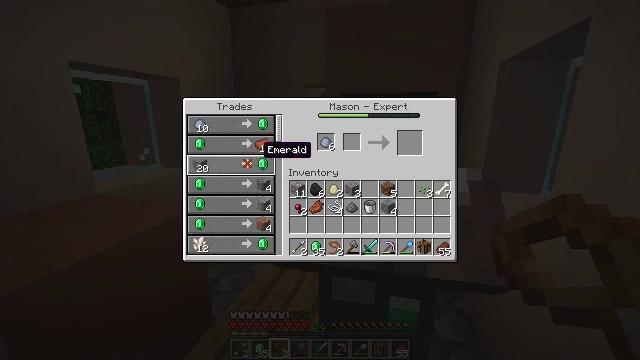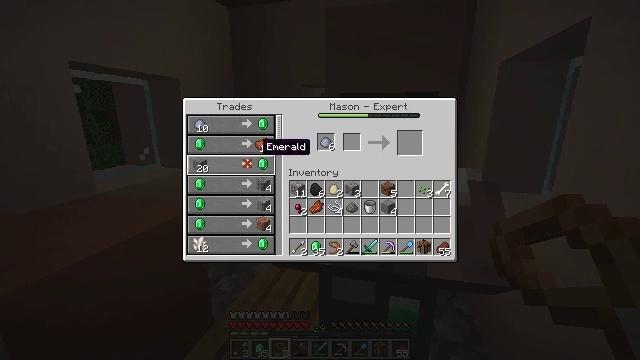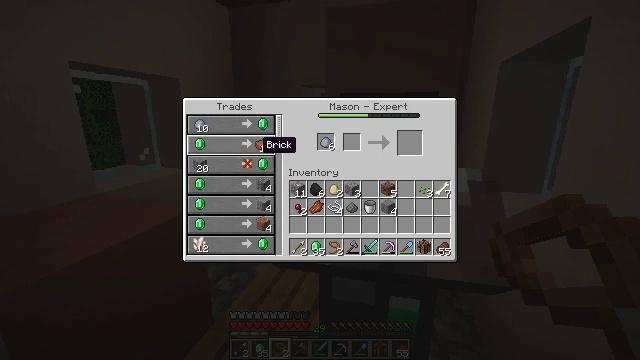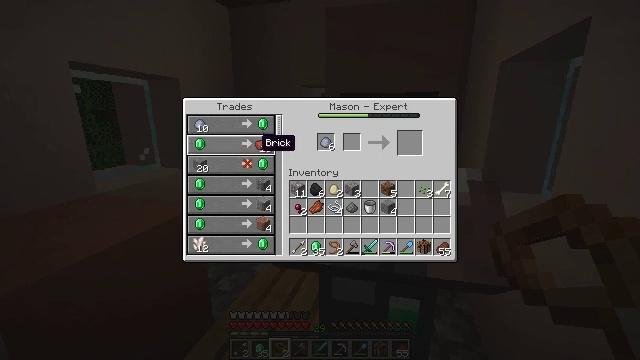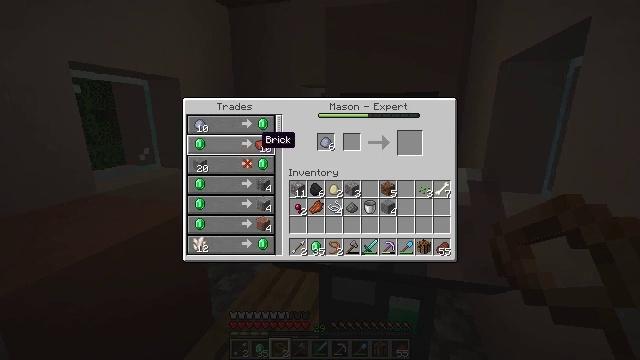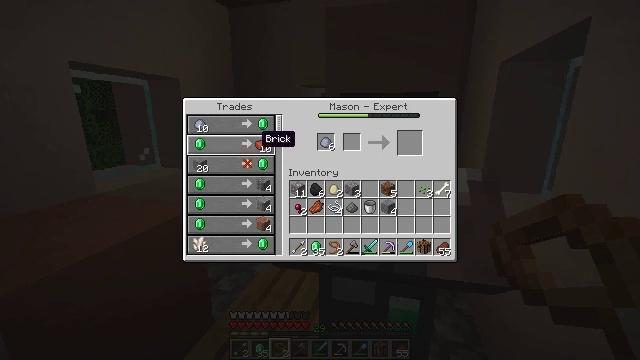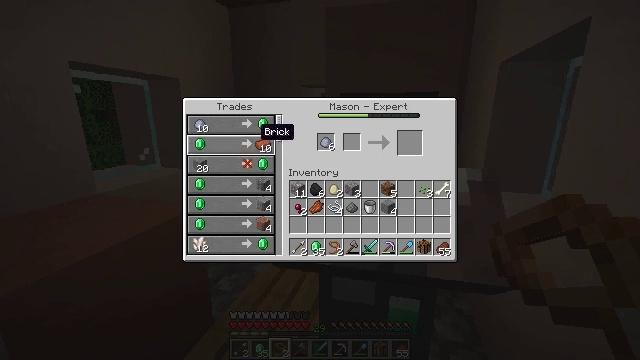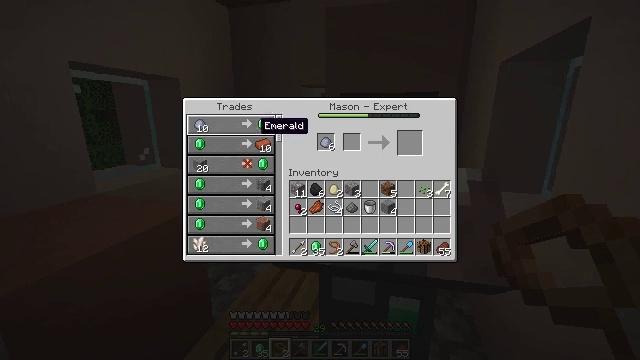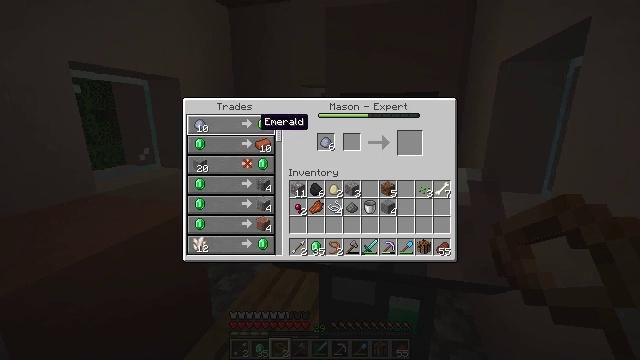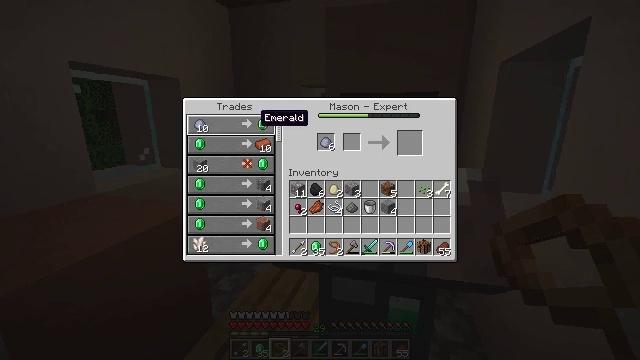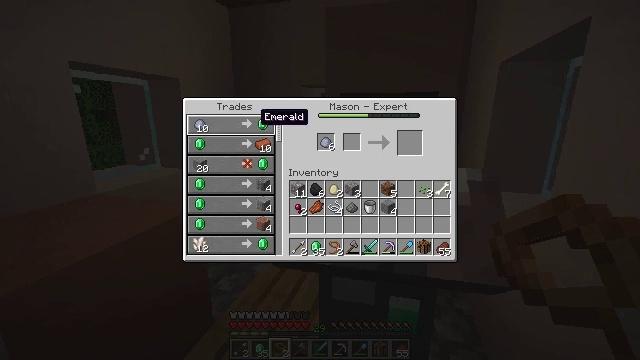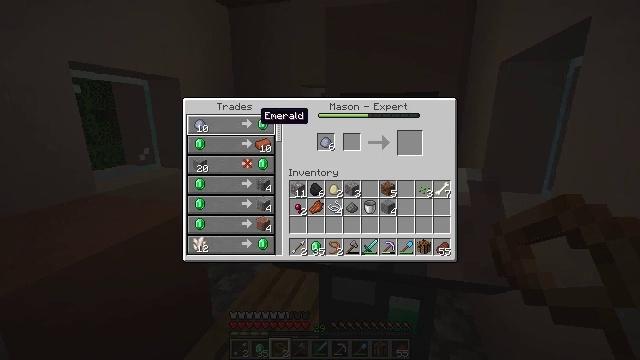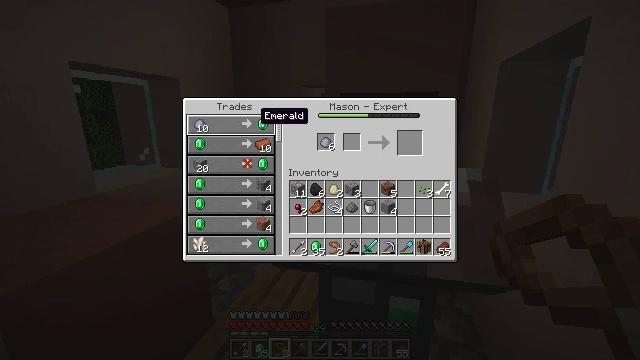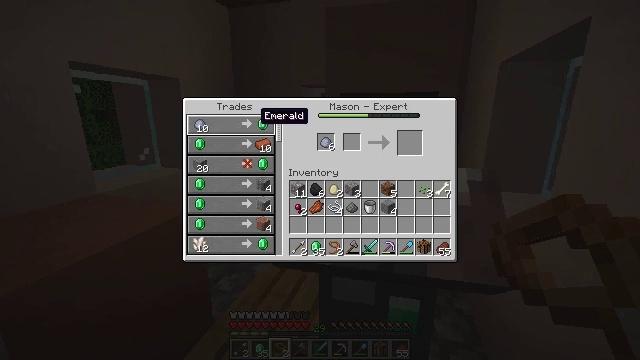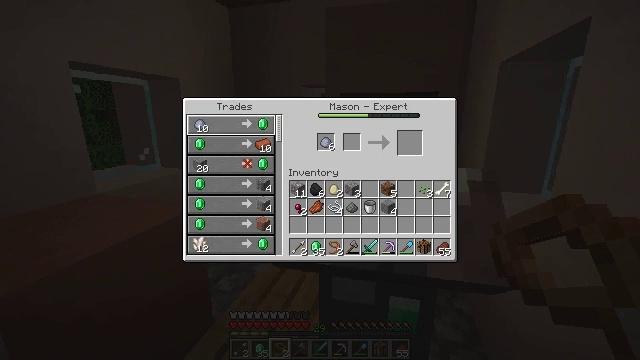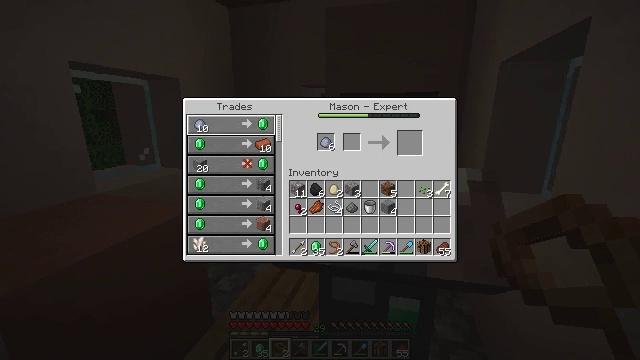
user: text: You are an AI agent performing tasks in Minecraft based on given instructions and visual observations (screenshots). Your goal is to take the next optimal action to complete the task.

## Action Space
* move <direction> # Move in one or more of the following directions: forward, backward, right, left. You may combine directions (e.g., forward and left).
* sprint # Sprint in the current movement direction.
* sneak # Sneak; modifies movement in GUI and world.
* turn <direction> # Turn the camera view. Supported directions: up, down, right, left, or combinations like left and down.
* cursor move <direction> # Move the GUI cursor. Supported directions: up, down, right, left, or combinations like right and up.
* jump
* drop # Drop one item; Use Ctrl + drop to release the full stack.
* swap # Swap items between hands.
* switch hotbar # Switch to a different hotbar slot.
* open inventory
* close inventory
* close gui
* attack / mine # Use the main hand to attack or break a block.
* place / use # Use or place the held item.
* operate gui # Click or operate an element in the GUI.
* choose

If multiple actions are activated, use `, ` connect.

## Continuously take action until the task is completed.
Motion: motion action
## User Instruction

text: Heat red terracotta in a furnace to craft red glazed terracotta.
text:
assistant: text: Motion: no_op
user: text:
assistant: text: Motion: no_op
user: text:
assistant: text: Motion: no_op
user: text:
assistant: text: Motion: no_op
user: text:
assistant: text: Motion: no_op
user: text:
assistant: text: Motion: cursor move up
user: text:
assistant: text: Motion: no_op
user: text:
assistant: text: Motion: no_op
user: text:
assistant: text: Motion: no_op
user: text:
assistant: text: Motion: no_op
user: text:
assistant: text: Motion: no_op
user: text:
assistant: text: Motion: no_op
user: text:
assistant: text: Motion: sneak
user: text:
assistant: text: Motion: sneak
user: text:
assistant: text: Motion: sneak
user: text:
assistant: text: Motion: sneak
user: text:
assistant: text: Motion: sneak, operate gui
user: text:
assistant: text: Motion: sneak, operate gui
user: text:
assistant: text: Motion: sneak
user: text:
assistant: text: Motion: sneak
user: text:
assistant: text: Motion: sneak
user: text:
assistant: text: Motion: sneak
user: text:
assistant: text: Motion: sneak, cursor move right
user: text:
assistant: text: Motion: sneak, cursor move right
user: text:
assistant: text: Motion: sneak, cursor move right
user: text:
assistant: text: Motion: sneak, cursor move right
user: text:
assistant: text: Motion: sneak, cursor move right
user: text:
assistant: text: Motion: sneak
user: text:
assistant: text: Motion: sneak
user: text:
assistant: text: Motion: sneak